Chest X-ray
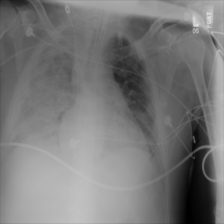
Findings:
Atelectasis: negative
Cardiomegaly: negative
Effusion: positive
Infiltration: positive
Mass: negative
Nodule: negative
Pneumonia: negative
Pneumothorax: negative
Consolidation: positive
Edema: negative
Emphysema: negative
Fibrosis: negative
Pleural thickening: negative
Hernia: negative